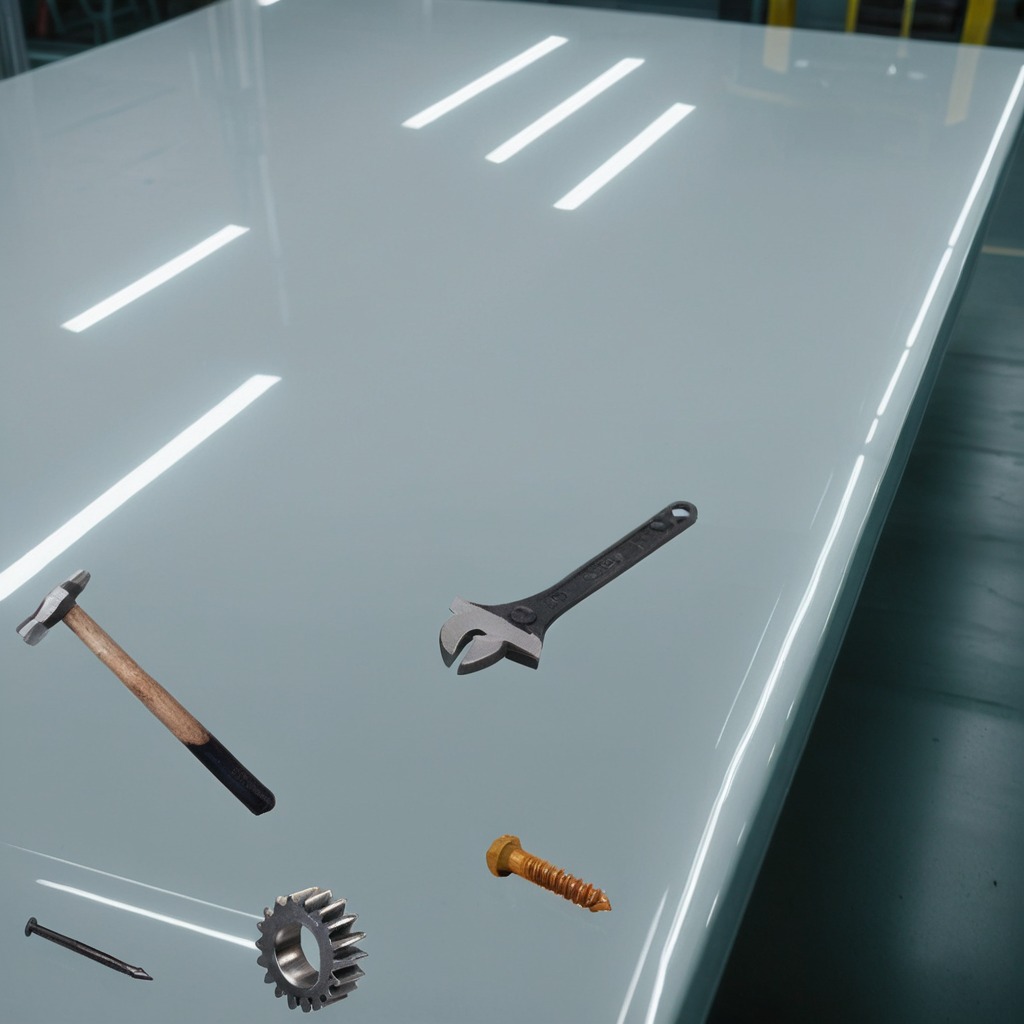
A gear with teeth, a hammer, an iron nail, a metal machine screw, and a wrench are lying on the table.